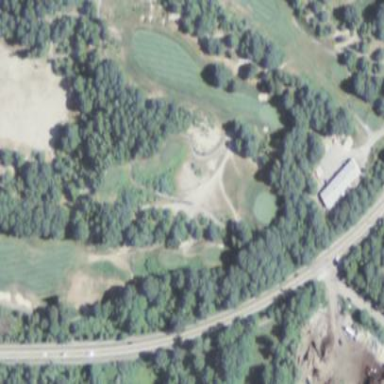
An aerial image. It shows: Path for both roads and golfers.